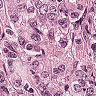
Metastatic tissue present: yes